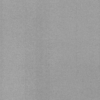
Label: dusty